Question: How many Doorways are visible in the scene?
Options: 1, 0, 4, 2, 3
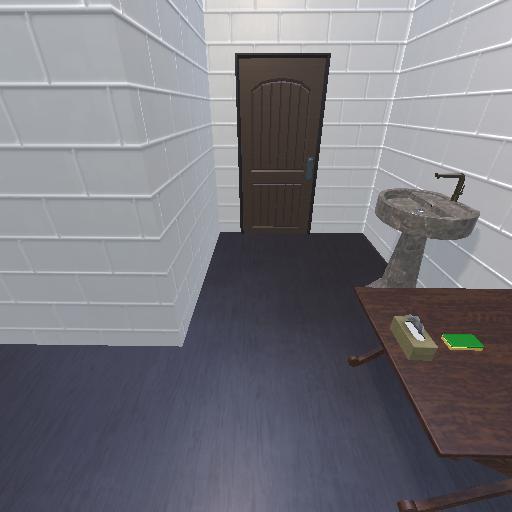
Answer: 1